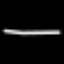
Label: line